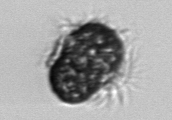
Label: Mesodinium